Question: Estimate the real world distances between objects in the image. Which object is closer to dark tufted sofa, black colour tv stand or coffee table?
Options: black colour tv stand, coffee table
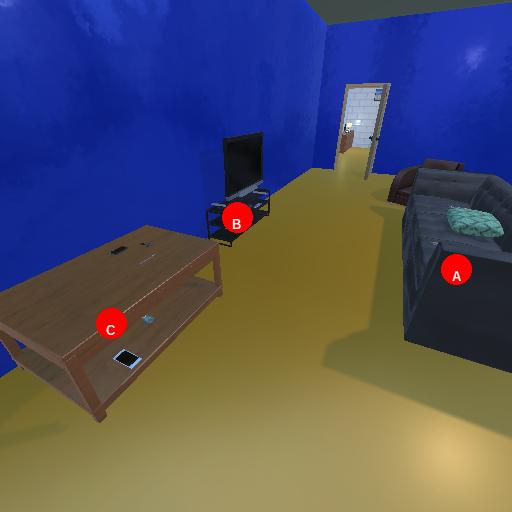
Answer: black colour tv stand